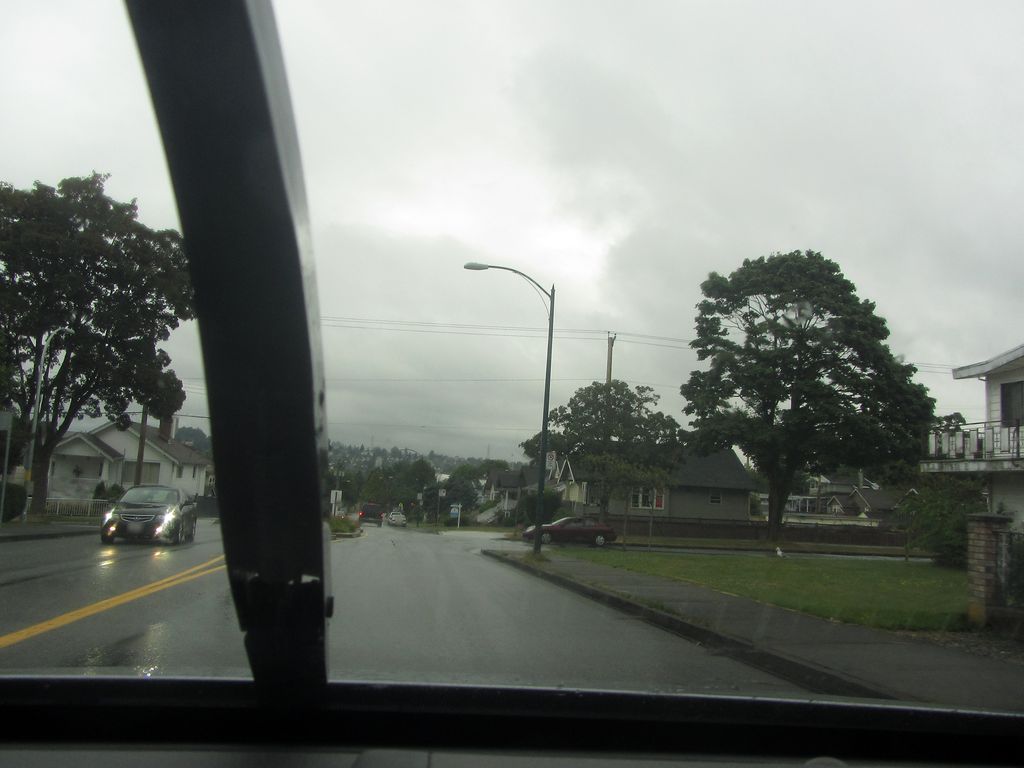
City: vancouver